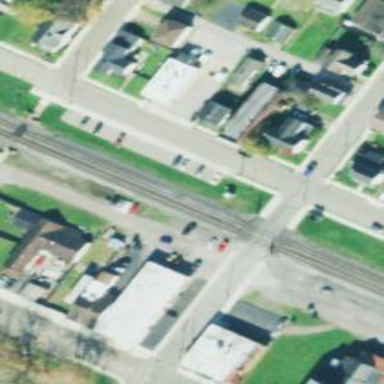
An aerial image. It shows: Railway crossing.